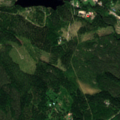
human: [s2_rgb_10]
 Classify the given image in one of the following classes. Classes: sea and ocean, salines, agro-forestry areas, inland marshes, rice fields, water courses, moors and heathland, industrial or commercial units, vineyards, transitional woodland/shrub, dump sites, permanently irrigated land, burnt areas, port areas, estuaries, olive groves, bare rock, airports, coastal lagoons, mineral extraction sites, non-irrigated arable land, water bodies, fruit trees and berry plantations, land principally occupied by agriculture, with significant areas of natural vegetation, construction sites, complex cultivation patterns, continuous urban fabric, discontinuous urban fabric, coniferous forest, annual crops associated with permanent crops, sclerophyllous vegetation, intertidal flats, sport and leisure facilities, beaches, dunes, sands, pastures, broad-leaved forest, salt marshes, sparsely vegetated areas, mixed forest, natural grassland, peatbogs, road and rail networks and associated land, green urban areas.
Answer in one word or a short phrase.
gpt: land principally occupied by agriculture, with significant areas of natural vegetation, coniferous forest, mixed forest, transitional woodland/shrub, water bodies